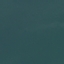
Land use / land cover: SeaLake